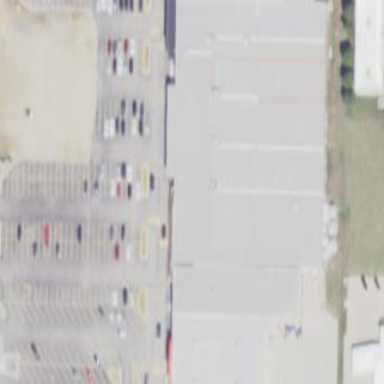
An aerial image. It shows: Retail area.